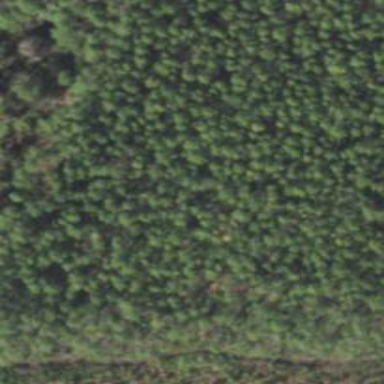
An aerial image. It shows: Forest area dominated by needle-leaved trees.